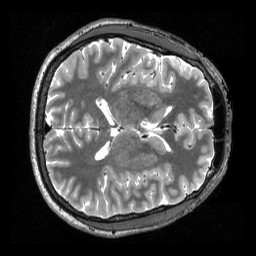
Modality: T2w
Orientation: axial
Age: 30
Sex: male
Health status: healthy
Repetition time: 3.2 s
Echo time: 0.563 s